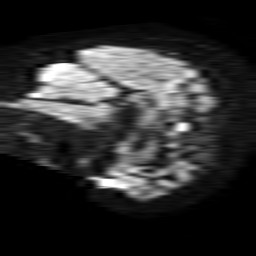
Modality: TRACE
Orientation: sagittal
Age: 68
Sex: female
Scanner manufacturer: philips
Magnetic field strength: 1.5 T
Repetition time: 4.6 s
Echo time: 0.09059 s